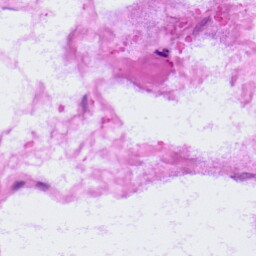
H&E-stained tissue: LymphNode